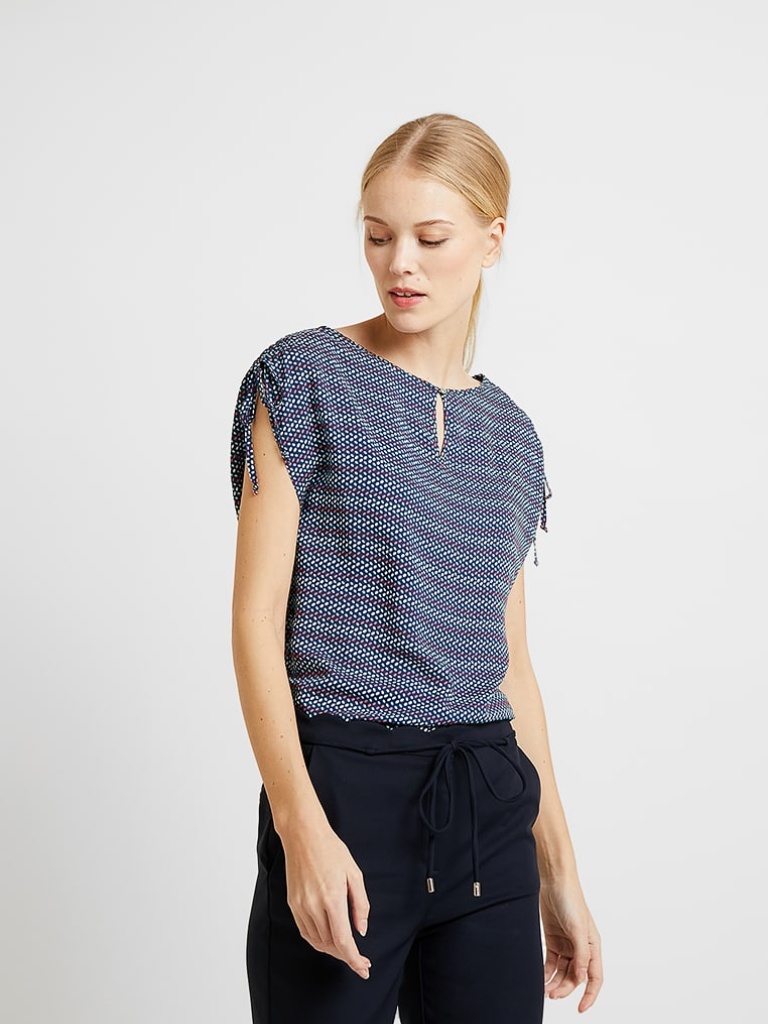
knit relaxed sleeveless hip length Untucked split top